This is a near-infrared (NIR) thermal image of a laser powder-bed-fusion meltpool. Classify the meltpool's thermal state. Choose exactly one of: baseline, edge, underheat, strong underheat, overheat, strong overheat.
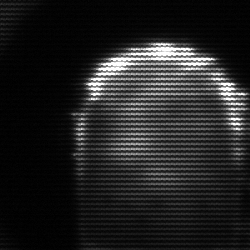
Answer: baseline